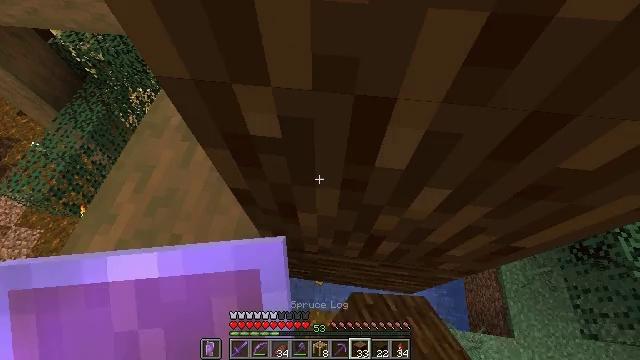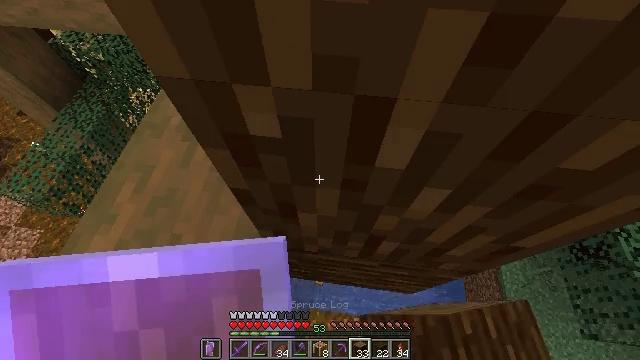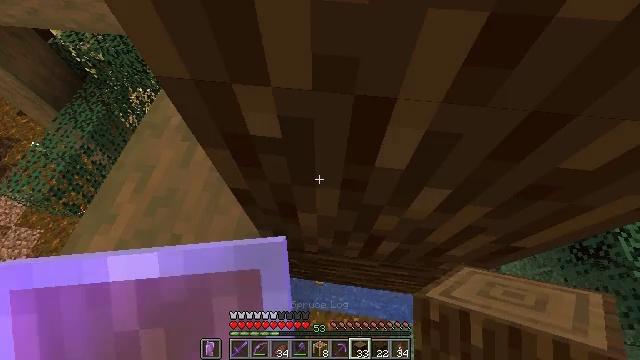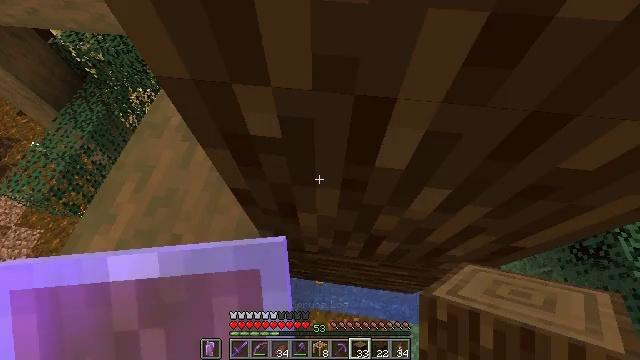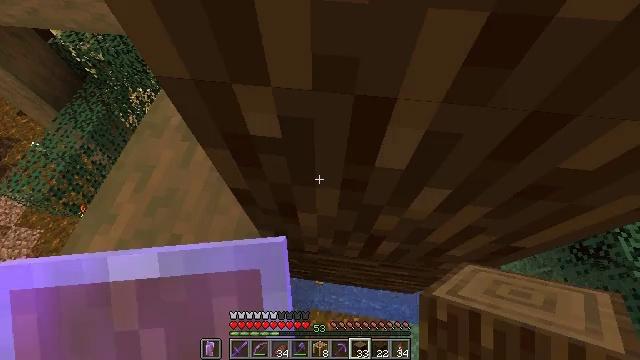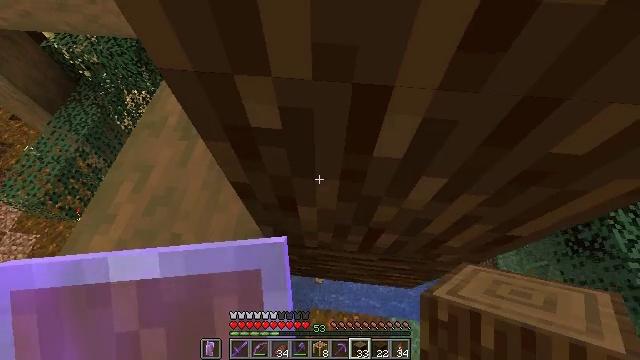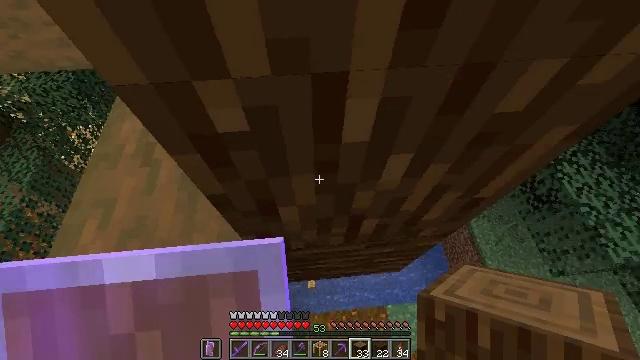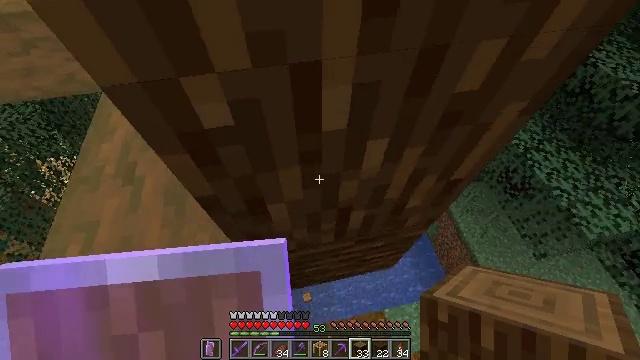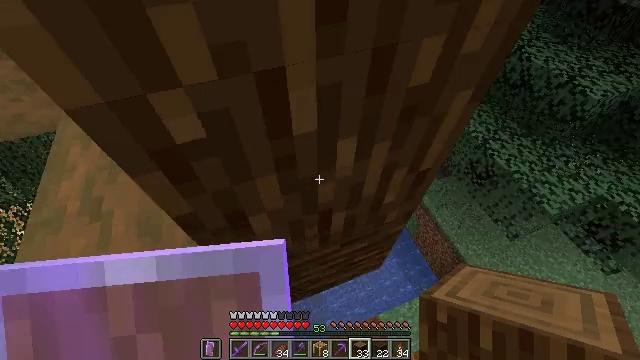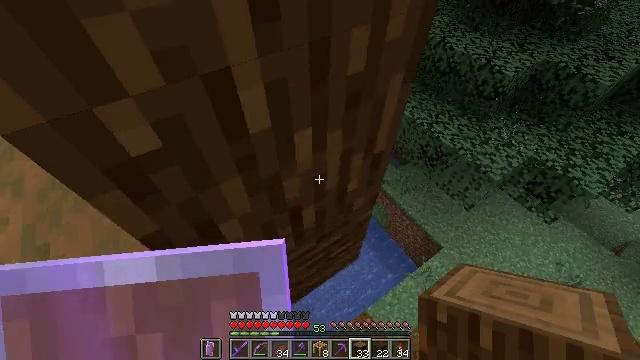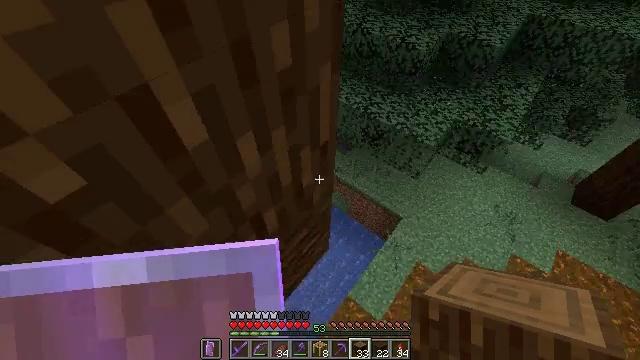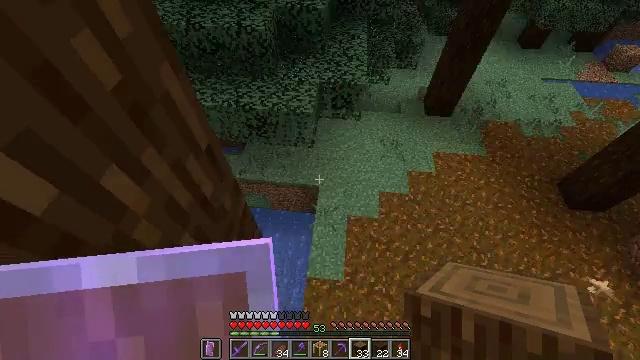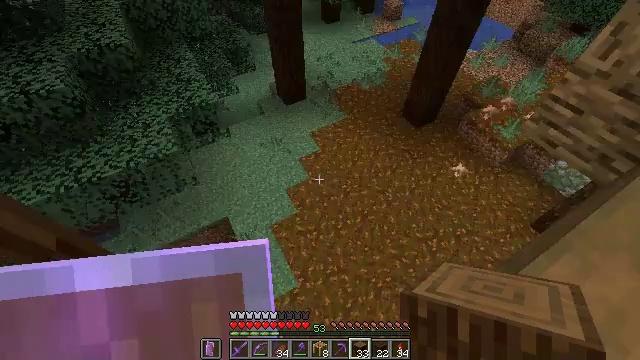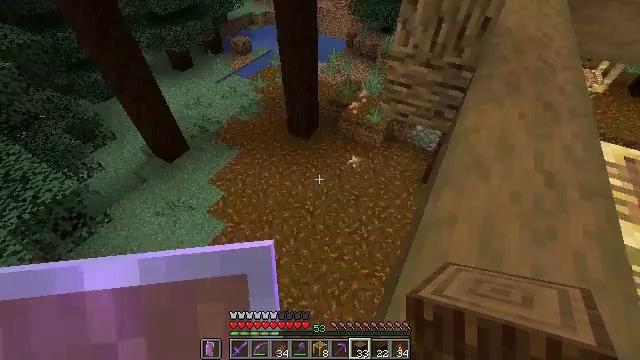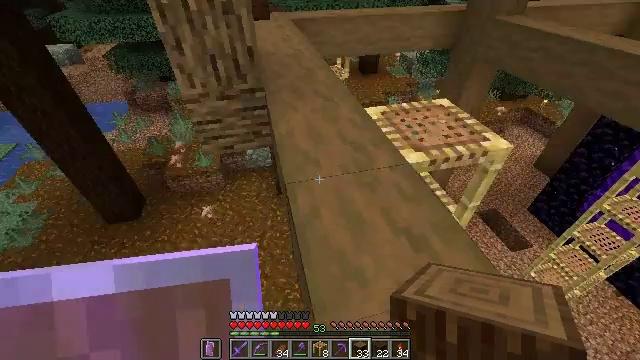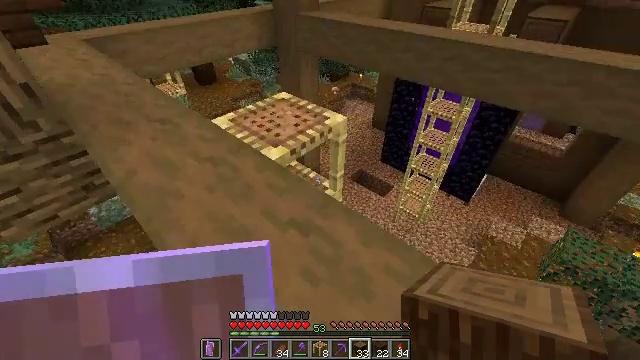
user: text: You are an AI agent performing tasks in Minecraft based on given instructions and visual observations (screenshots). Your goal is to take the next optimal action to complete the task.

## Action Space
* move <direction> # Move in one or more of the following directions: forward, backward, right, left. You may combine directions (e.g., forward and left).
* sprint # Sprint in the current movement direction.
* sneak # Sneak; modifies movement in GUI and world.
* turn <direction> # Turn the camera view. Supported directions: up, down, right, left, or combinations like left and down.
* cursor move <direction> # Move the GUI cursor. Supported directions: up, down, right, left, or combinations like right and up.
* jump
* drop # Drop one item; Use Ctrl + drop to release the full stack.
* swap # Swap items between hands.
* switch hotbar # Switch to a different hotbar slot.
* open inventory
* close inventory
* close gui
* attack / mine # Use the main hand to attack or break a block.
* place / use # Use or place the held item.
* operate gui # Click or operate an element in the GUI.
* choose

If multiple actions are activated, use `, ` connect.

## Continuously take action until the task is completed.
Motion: motion action
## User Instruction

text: Cut down the tree and harvest oak logs.
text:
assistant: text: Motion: sneak
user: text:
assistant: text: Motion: sneak
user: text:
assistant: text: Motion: sneak
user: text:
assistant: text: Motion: sneak
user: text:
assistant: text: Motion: move back, sneak, turn right
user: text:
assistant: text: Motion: move back, sneak, turn right
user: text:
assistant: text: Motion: move back, sneak, turn right and up
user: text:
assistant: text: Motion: move back, sneak, turn right and up
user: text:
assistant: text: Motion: move back, sneak, turn right and up
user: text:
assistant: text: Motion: move back, sneak, turn right
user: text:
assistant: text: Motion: move back, sneak, turn right and down
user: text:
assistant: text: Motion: move back, sneak, turn right and up
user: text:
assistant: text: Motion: move back, sneak, turn right and up
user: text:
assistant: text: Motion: move right, sneak, turn right and up
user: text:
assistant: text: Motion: move right, sneak, turn right
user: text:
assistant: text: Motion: sneak, turn left and up
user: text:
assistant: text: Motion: sneak, turn left and up
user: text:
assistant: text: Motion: move forward, sneak
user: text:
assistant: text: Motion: move forward, sneak
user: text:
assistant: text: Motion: move forward, sneak
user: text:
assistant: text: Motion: move forward, sneak
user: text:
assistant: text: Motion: move forward, sneak
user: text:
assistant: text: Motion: move forward, sneak
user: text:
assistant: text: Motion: move forward, sneak, turn left and up
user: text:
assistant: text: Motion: move forward, sneak, turn left and up
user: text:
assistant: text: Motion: move forward, sneak, turn left and up
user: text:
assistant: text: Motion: move forward, sneak
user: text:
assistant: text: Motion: move forward, sneak
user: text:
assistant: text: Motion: move forward, sneak, turn right
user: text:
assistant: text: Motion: move forward, sneak, turn right